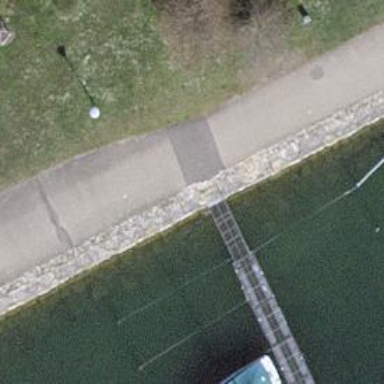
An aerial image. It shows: Man-made pier.